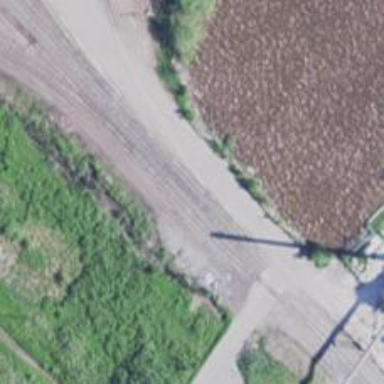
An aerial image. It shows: Rail spur service.